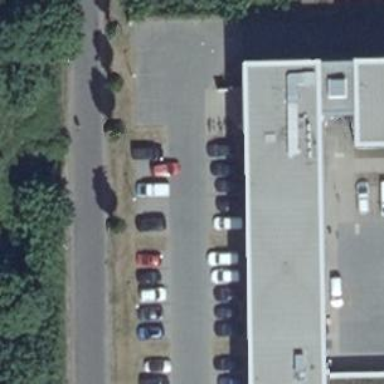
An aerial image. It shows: Parking area with grass paver surface.